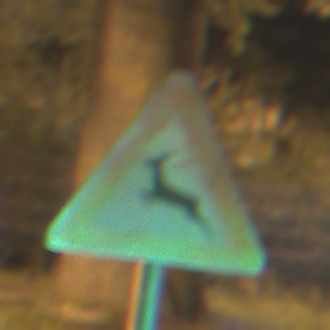
Verkehrszeichen: WildwechselRechts
Umgebung: Outdoor, Urban
Tageszeit: Night
Wetter: PartlyCloudy
Licht: Artificial
Jahreszeit: NotSpecified
Kontrast: HighContrast